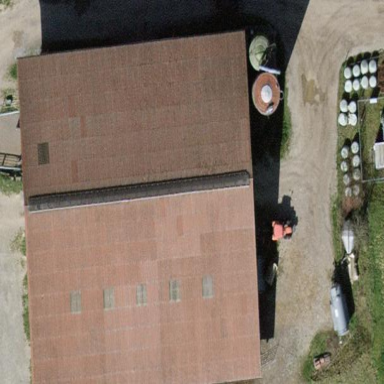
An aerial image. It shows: Farm auxiliary building.